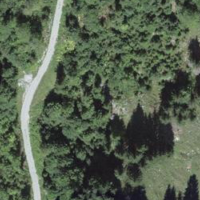
EUNIS habitat code: 45
Species observed at this site:
Gymnocarpium robertianum
Asplenium viride
Polystichum aculeatum